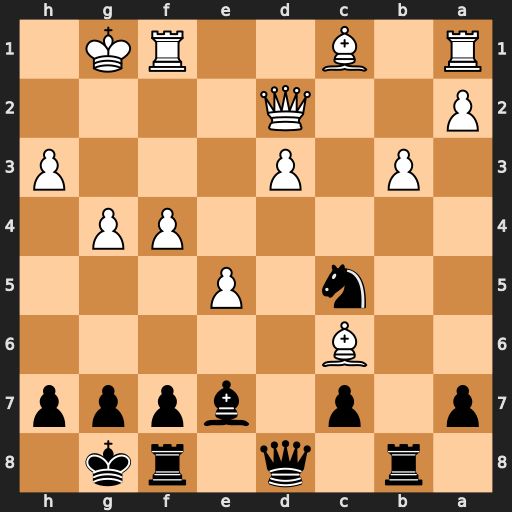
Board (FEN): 1r1q1rk1/p1p1bppp/2B5/2n1P3/5PP1/1P1P3P/P2Q4/R1B2RK1
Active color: b
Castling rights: -
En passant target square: -
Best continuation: Qd4+ Qf2 Qxa1 Be3 Qc3 Rc1 Qxd3 Bxc5 Bxc5